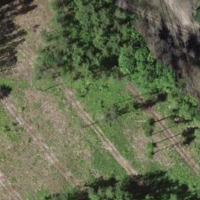
EUNIS habitat code: 44
Species observed at this site:
Impatiens parviflora